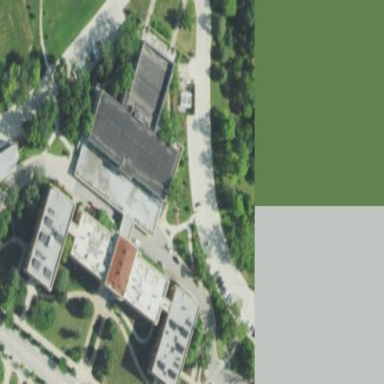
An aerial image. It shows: University building.